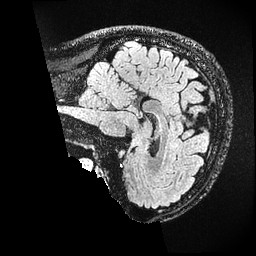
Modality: FLAIR
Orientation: sagittal
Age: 24
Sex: male
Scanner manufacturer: ge
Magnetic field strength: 3 T
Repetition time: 4.802 s
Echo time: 0.1165 s